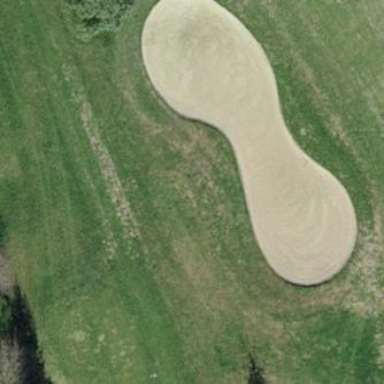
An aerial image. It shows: Sand bunker on golf course.